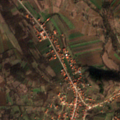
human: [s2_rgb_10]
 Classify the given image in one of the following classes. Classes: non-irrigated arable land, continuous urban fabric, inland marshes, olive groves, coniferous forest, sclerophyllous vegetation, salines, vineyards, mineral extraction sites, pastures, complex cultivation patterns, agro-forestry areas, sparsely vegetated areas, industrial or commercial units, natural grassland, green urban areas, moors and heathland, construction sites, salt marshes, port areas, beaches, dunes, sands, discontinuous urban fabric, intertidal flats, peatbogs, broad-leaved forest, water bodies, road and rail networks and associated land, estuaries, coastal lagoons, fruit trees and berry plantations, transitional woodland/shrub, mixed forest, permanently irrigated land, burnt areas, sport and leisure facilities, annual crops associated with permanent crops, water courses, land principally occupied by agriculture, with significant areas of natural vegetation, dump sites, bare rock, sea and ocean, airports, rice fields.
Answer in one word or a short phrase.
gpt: discontinuous urban fabric, non-irrigated arable land, complex cultivation patterns, land principally occupied by agriculture, with significant areas of natural vegetation, transitional woodland/shrub